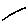
Label: line